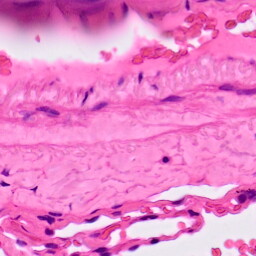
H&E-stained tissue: Lung